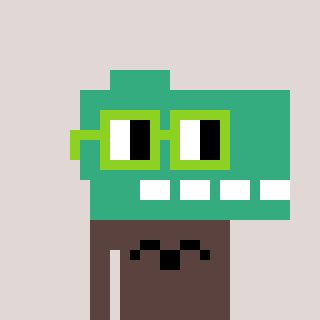
a pixel art character with square light green glasses, a dino-shaped head and a darkbrown-colored body on a warm background